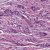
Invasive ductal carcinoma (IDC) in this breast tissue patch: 1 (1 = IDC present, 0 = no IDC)